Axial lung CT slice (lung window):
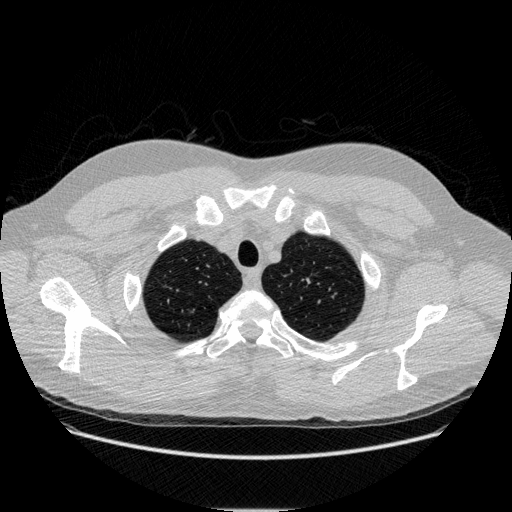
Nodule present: no